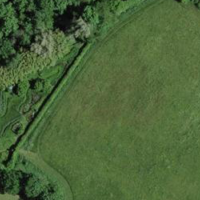
EUNIS habitat code: 25
Species observed at this site:
Conocephalus fuscus
Chorthippus brunneus
Filipendula ulmaria